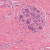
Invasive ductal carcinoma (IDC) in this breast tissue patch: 0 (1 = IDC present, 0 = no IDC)